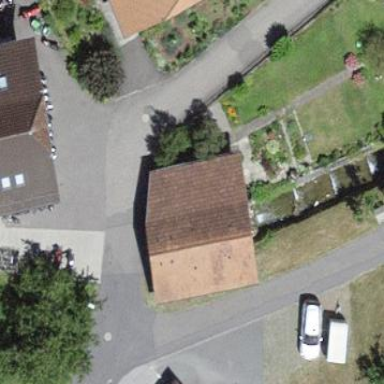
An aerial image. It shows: Barn.